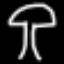
Label: mushroom